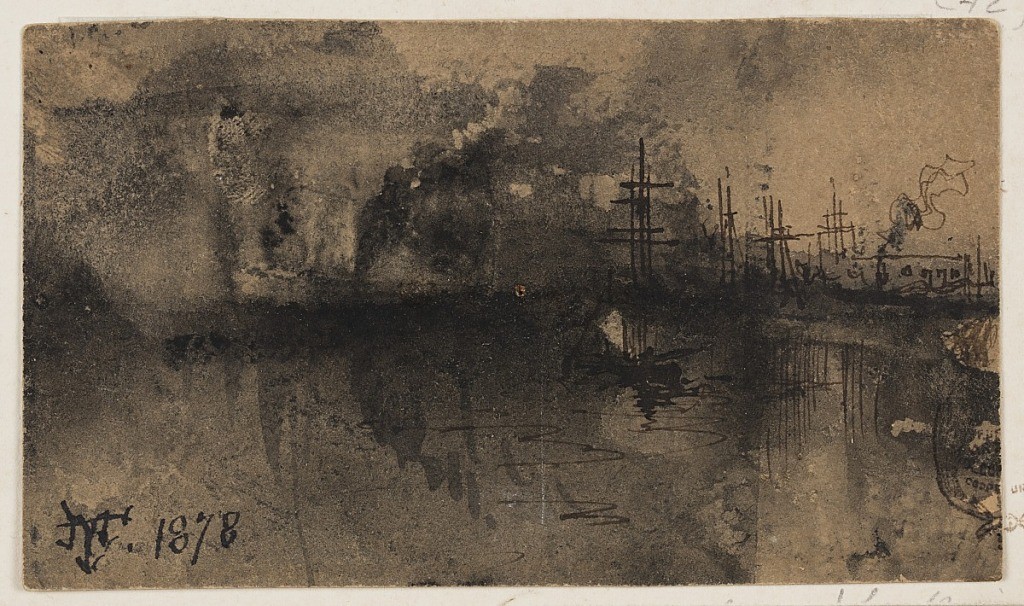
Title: A Harbor
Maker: Thomas Moran, American, b. Britain, 1837–1926
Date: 1878
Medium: Pen and dark brown ink, brush and black wash on cream wove paper
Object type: Drawing
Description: Horizontal view of a harbor with water in the foreground, and masts of ships and a building at right middle ground.